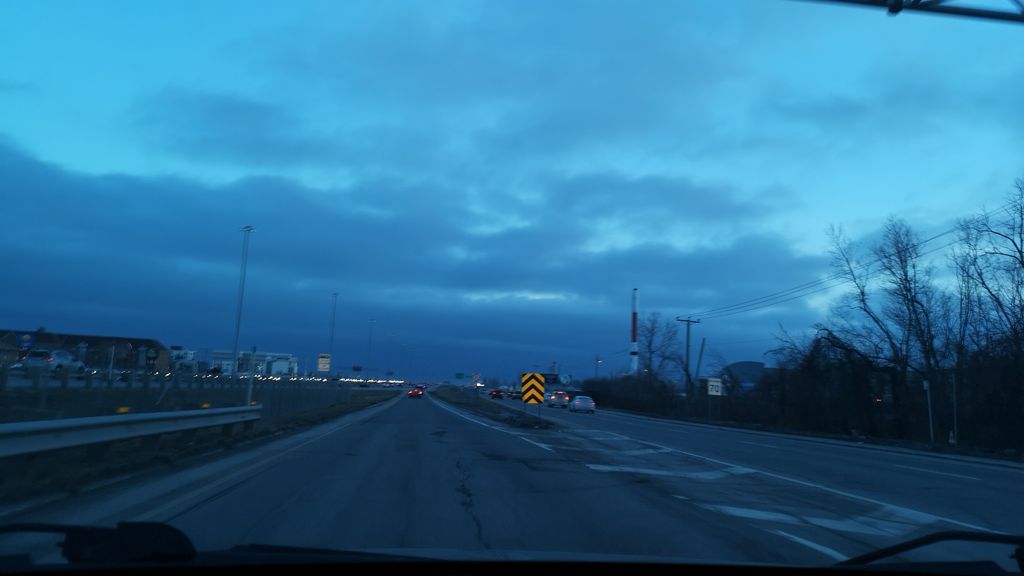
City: montreal